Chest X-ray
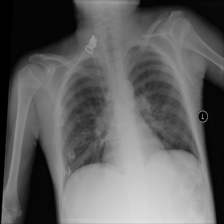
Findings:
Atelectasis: negative
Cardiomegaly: negative
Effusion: negative
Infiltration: positive
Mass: negative
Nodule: negative
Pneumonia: negative
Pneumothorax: negative
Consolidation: negative
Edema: negative
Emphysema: negative
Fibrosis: negative
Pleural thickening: negative
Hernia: negative